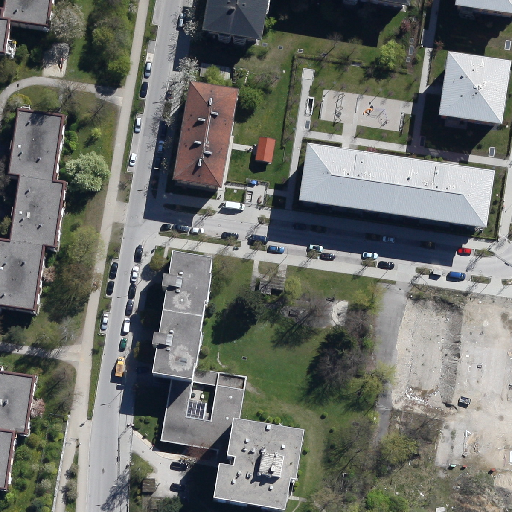
Referring expression: light-duty vehicle in the parking area